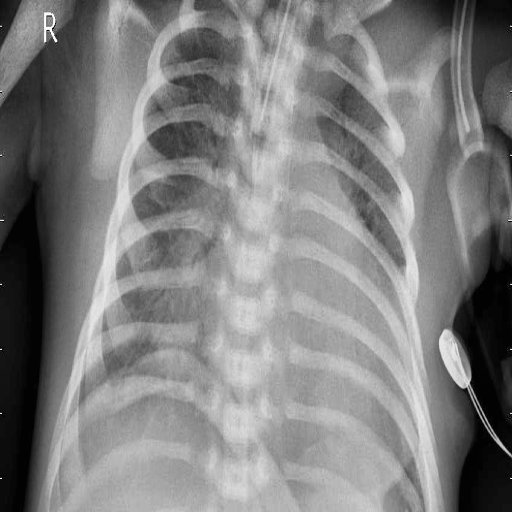
Finding: PNEUMONIA